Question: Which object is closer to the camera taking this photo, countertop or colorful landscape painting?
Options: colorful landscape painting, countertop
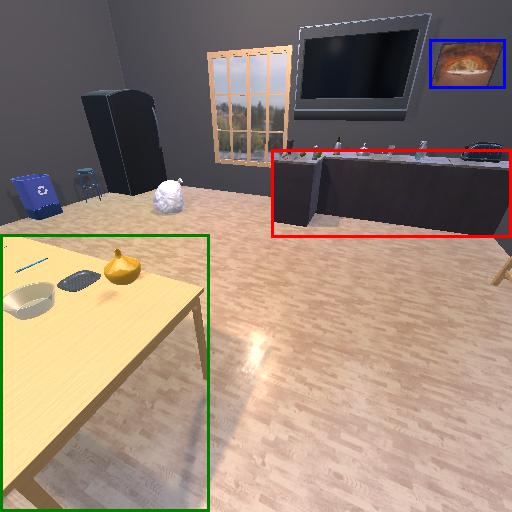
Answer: colorful landscape painting